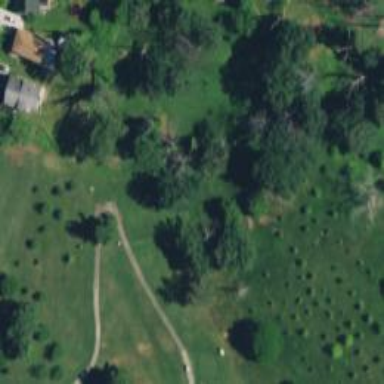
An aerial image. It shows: Grass area designated as golf tee.